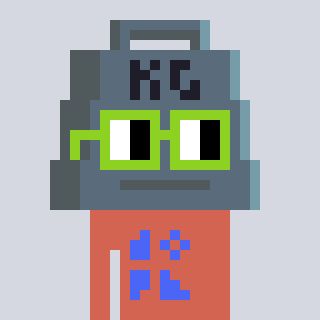
a pixel art character with square light green glasses, a weight-shaped head and a peachy-colored body on a cool background